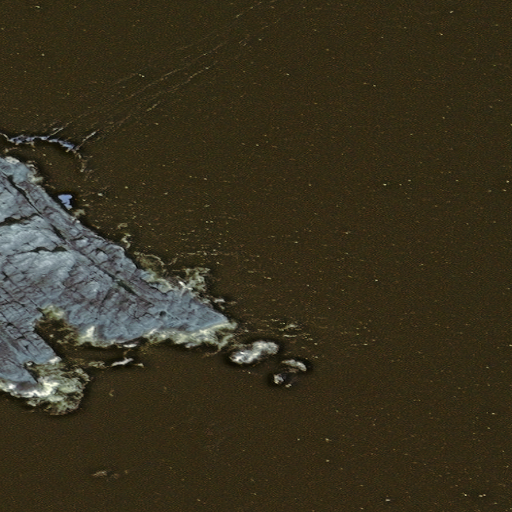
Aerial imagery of island in Alaska named Guibert Islets containing only unknown